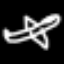
Label: airplane